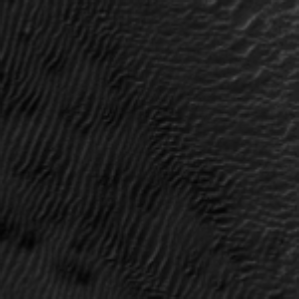
Label: frost